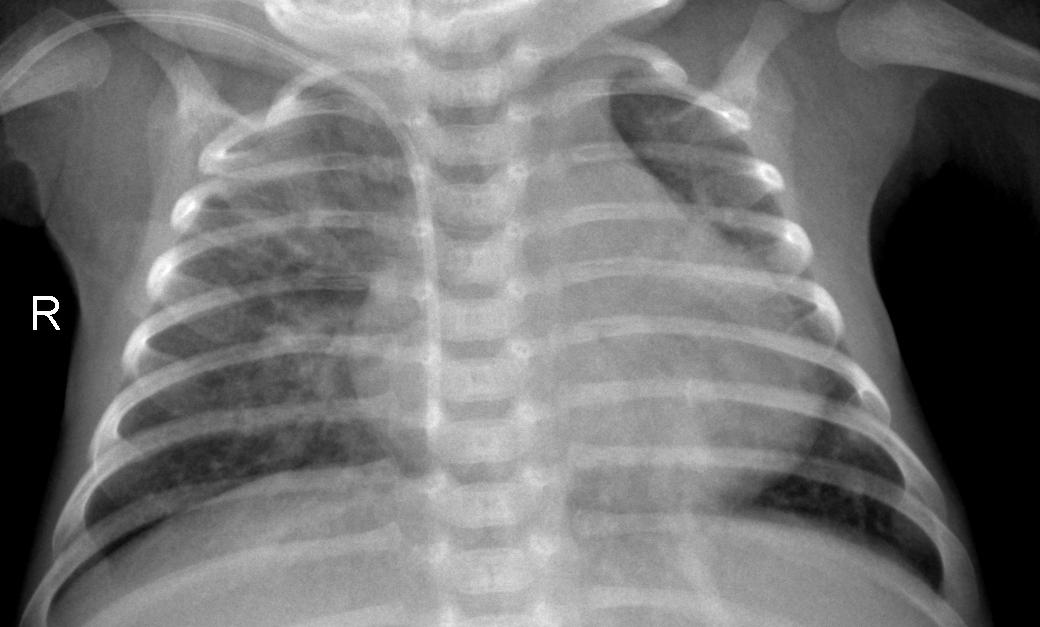
Diagnosis: PNEUMONIA